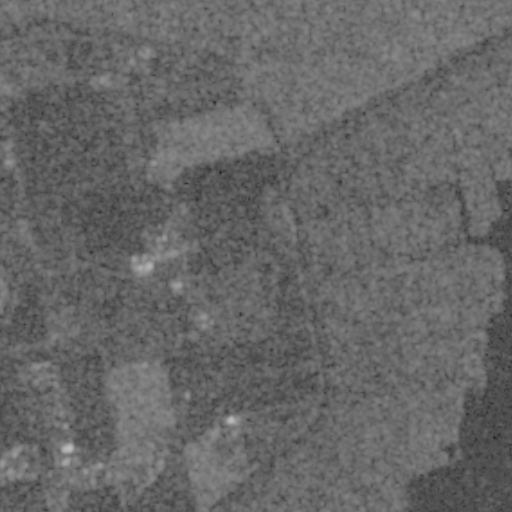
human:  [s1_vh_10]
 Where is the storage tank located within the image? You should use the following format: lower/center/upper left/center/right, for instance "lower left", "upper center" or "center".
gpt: The storage tank is located in the lower left of the image.
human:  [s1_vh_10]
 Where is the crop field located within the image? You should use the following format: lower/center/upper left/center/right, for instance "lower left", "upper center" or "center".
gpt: There is no crop field in the image.

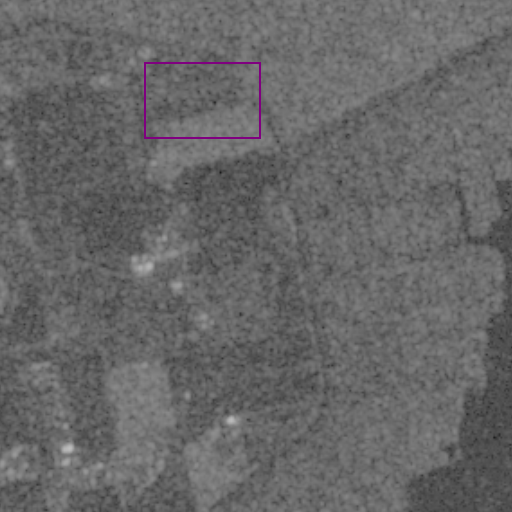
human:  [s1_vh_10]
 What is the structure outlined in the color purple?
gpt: The structure outlined in purple is a crop field.
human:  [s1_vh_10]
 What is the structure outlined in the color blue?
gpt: There is no blue outline.